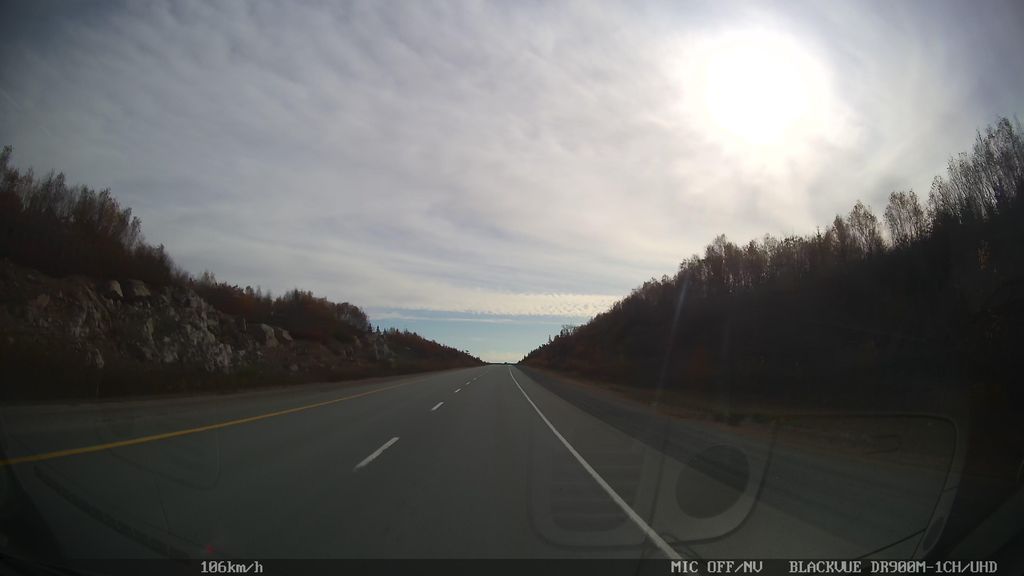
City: halifax